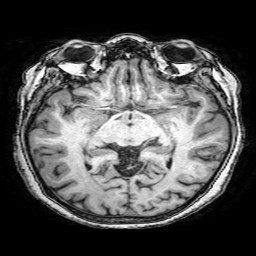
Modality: T1w
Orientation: coronal
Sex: female
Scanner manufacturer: philips
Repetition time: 0.008222 s
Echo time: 0.00377 s